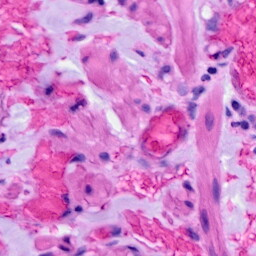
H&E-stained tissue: Ovarian